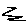
Label: zigzag